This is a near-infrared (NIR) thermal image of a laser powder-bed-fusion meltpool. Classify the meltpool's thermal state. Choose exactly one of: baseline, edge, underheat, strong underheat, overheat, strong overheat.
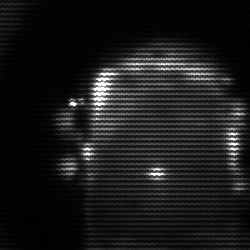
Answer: baseline